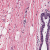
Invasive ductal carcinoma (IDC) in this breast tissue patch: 0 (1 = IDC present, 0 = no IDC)